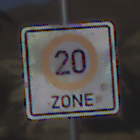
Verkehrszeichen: BeginnZone20
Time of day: Midday
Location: Outdoor (Nature)
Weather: Clear
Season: NotSpecified
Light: Natural